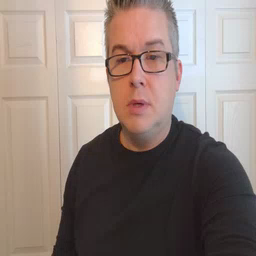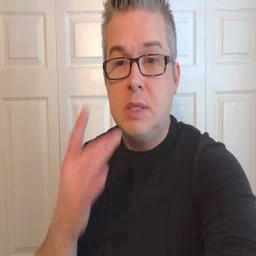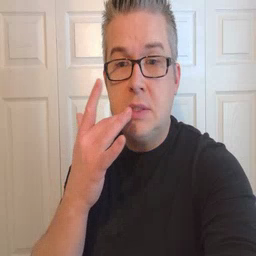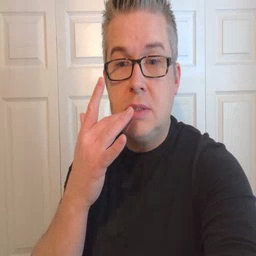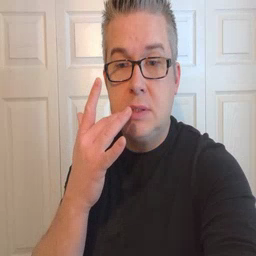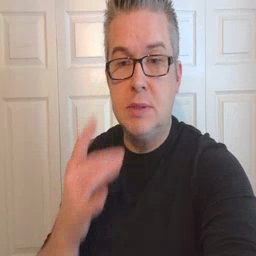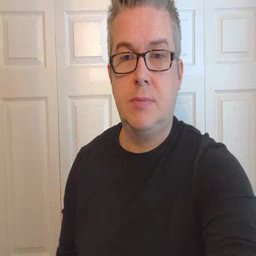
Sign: taste